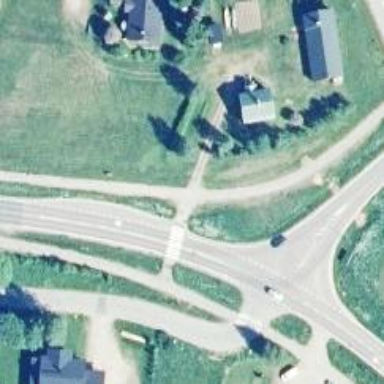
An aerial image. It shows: Asphalt footway with uncontrolled zebra crossing.